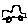
Label: car